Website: home-depot
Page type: account-selection
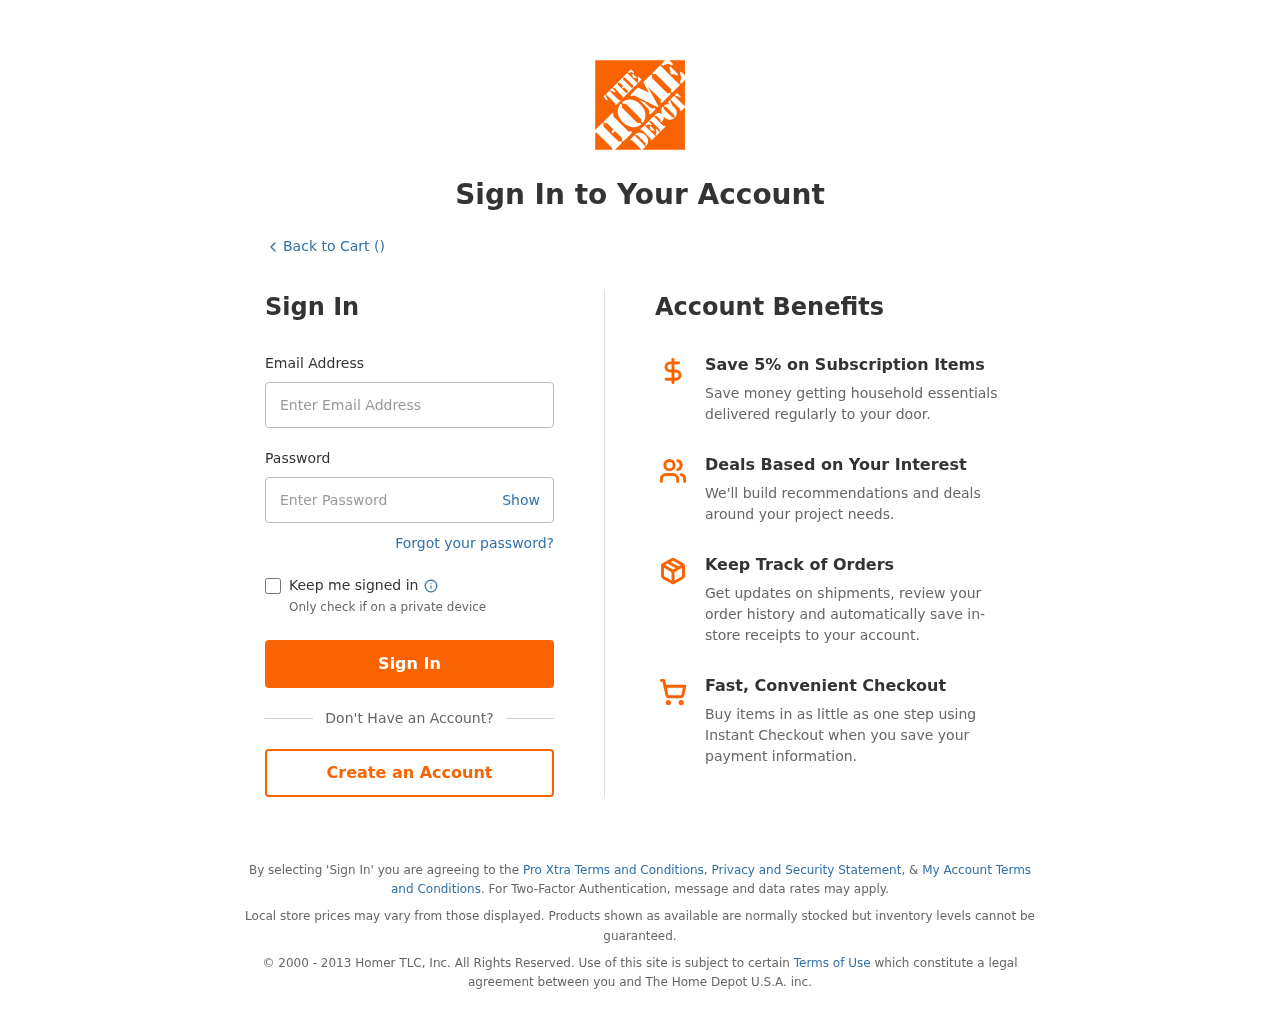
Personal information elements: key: PII_LOGIN_USERNAME
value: kayla_pena